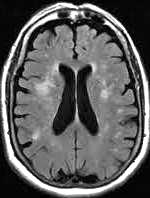
Label: notumor